Question: I wrote some code for simulating random samples from a Poisson distribution, based on the description of an algorithm (see attached image). But my code does not seem to work correctly, because the generated random samples are of a different pattern compared with those generated by 's built-in 'rpois()' function. Can anybody tell me what I did wrong and how to fix my function?
'''
r.poisson <- function(n, l=0.5)
{
U <- runif(n)
X <- rep(0,n)
p=exp(-l)
F=p
for(i in 1:n)
{
if(U[i] < F)
{
X[i] <- i
} else
{
p=p*l/(i+1)
F=F+p
i=i+1
}
}
return(X)
}
r.poisson(50)
'''
The output is very different from 'rpois(50, lambda = 0.5)'. The algorithm I followed is:

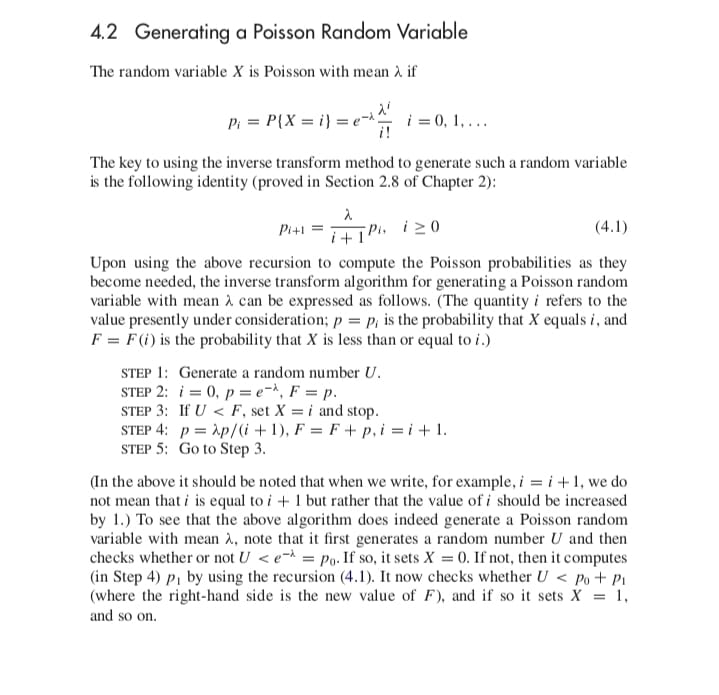
Answer: (Thank you for your question. Now I know how a Poisson random variable is simulated.)
You had a misunderstanding. The inverse CDF method (with recursive computation) you referenced is used to generate a single Poisson random sample. So you need to fix this function to produce a single number. Here is the correct function, commented to help you follow each step.
'''
rpois1 <- function (lambda) {
## step 1
U <- runif(1)
## step 2
i <- 0
p <- exp(-lambda)
F <- p
## you need an "infinite" loop
## no worry, it will "break" at some time
repeat {
## step 3
if (U < F) {
X <- i
break
}
## step 4
i <- i + 1
p <- lambda * p / i ## I have incremented i, so it is 'i' not 'i + 1' here
F <- F + p
## back to step 3
}
return(X)
}
'''
Now to get 'n' samples, you need to call this function 'n' times. has a nice function called 'replicate' to repeat a function many times.
'''
r.poisson <- function (n, lambda) {
## use 'replicate()' to call 'rpois1' n times
replicate(n, rpois1(lambda))
}
'''
Now we can make a reasonable comparison with 's own 'rpois'.
'''
x1 <- r.poisson(1000, lambda = 0.5)
x2 <- rpois(1000, lambda = 0.5)
## set breaks reasonably when making a histogram
xmax <- max(x1, x2) + 0.5
par(mfrow = c(1, 2))
hist(x1, main = "proof-of-concept-implementation", breaks = seq.int(-0.5, xmax))
hist(x2, main = "R's rpois()", breaks = seq.int(-0.5, xmax))
'''
<URL>
---
Applaud <URL> for exemplifying how to seek vectorization opportunity of an loop, without converting everything to . 's 'rpois' is coded in , that is why it is fast.